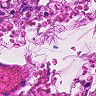
Metastatic tissue present: no